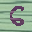
Label: 6